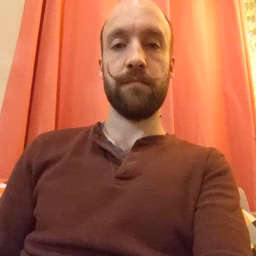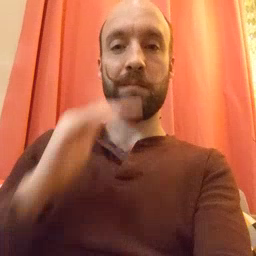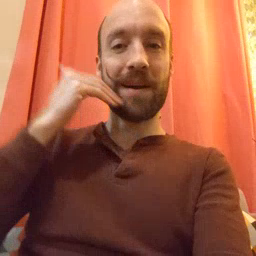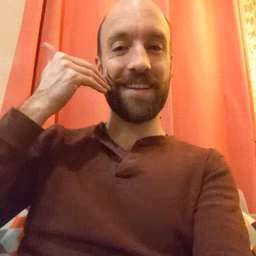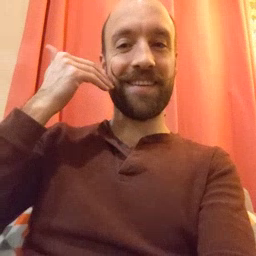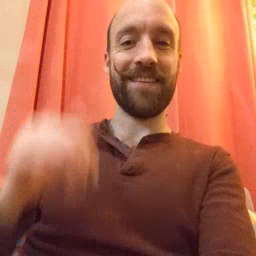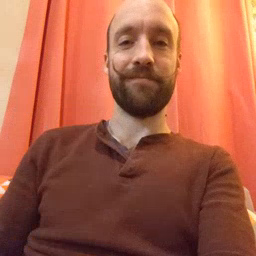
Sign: smile